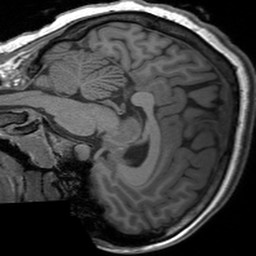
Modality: T1w
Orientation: sagittal
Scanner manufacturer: siemens
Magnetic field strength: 3 T
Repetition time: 1.54 s
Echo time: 0.00234 s